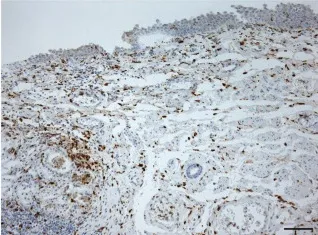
Esophageal sample at distance from the hypopharyngeal ulcer, showing moderate lympho-monocytic infiltration. Anti-CD68.
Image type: pathology (immunostaining)